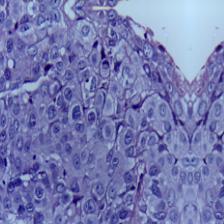
Diagnosis: OSCC